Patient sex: M
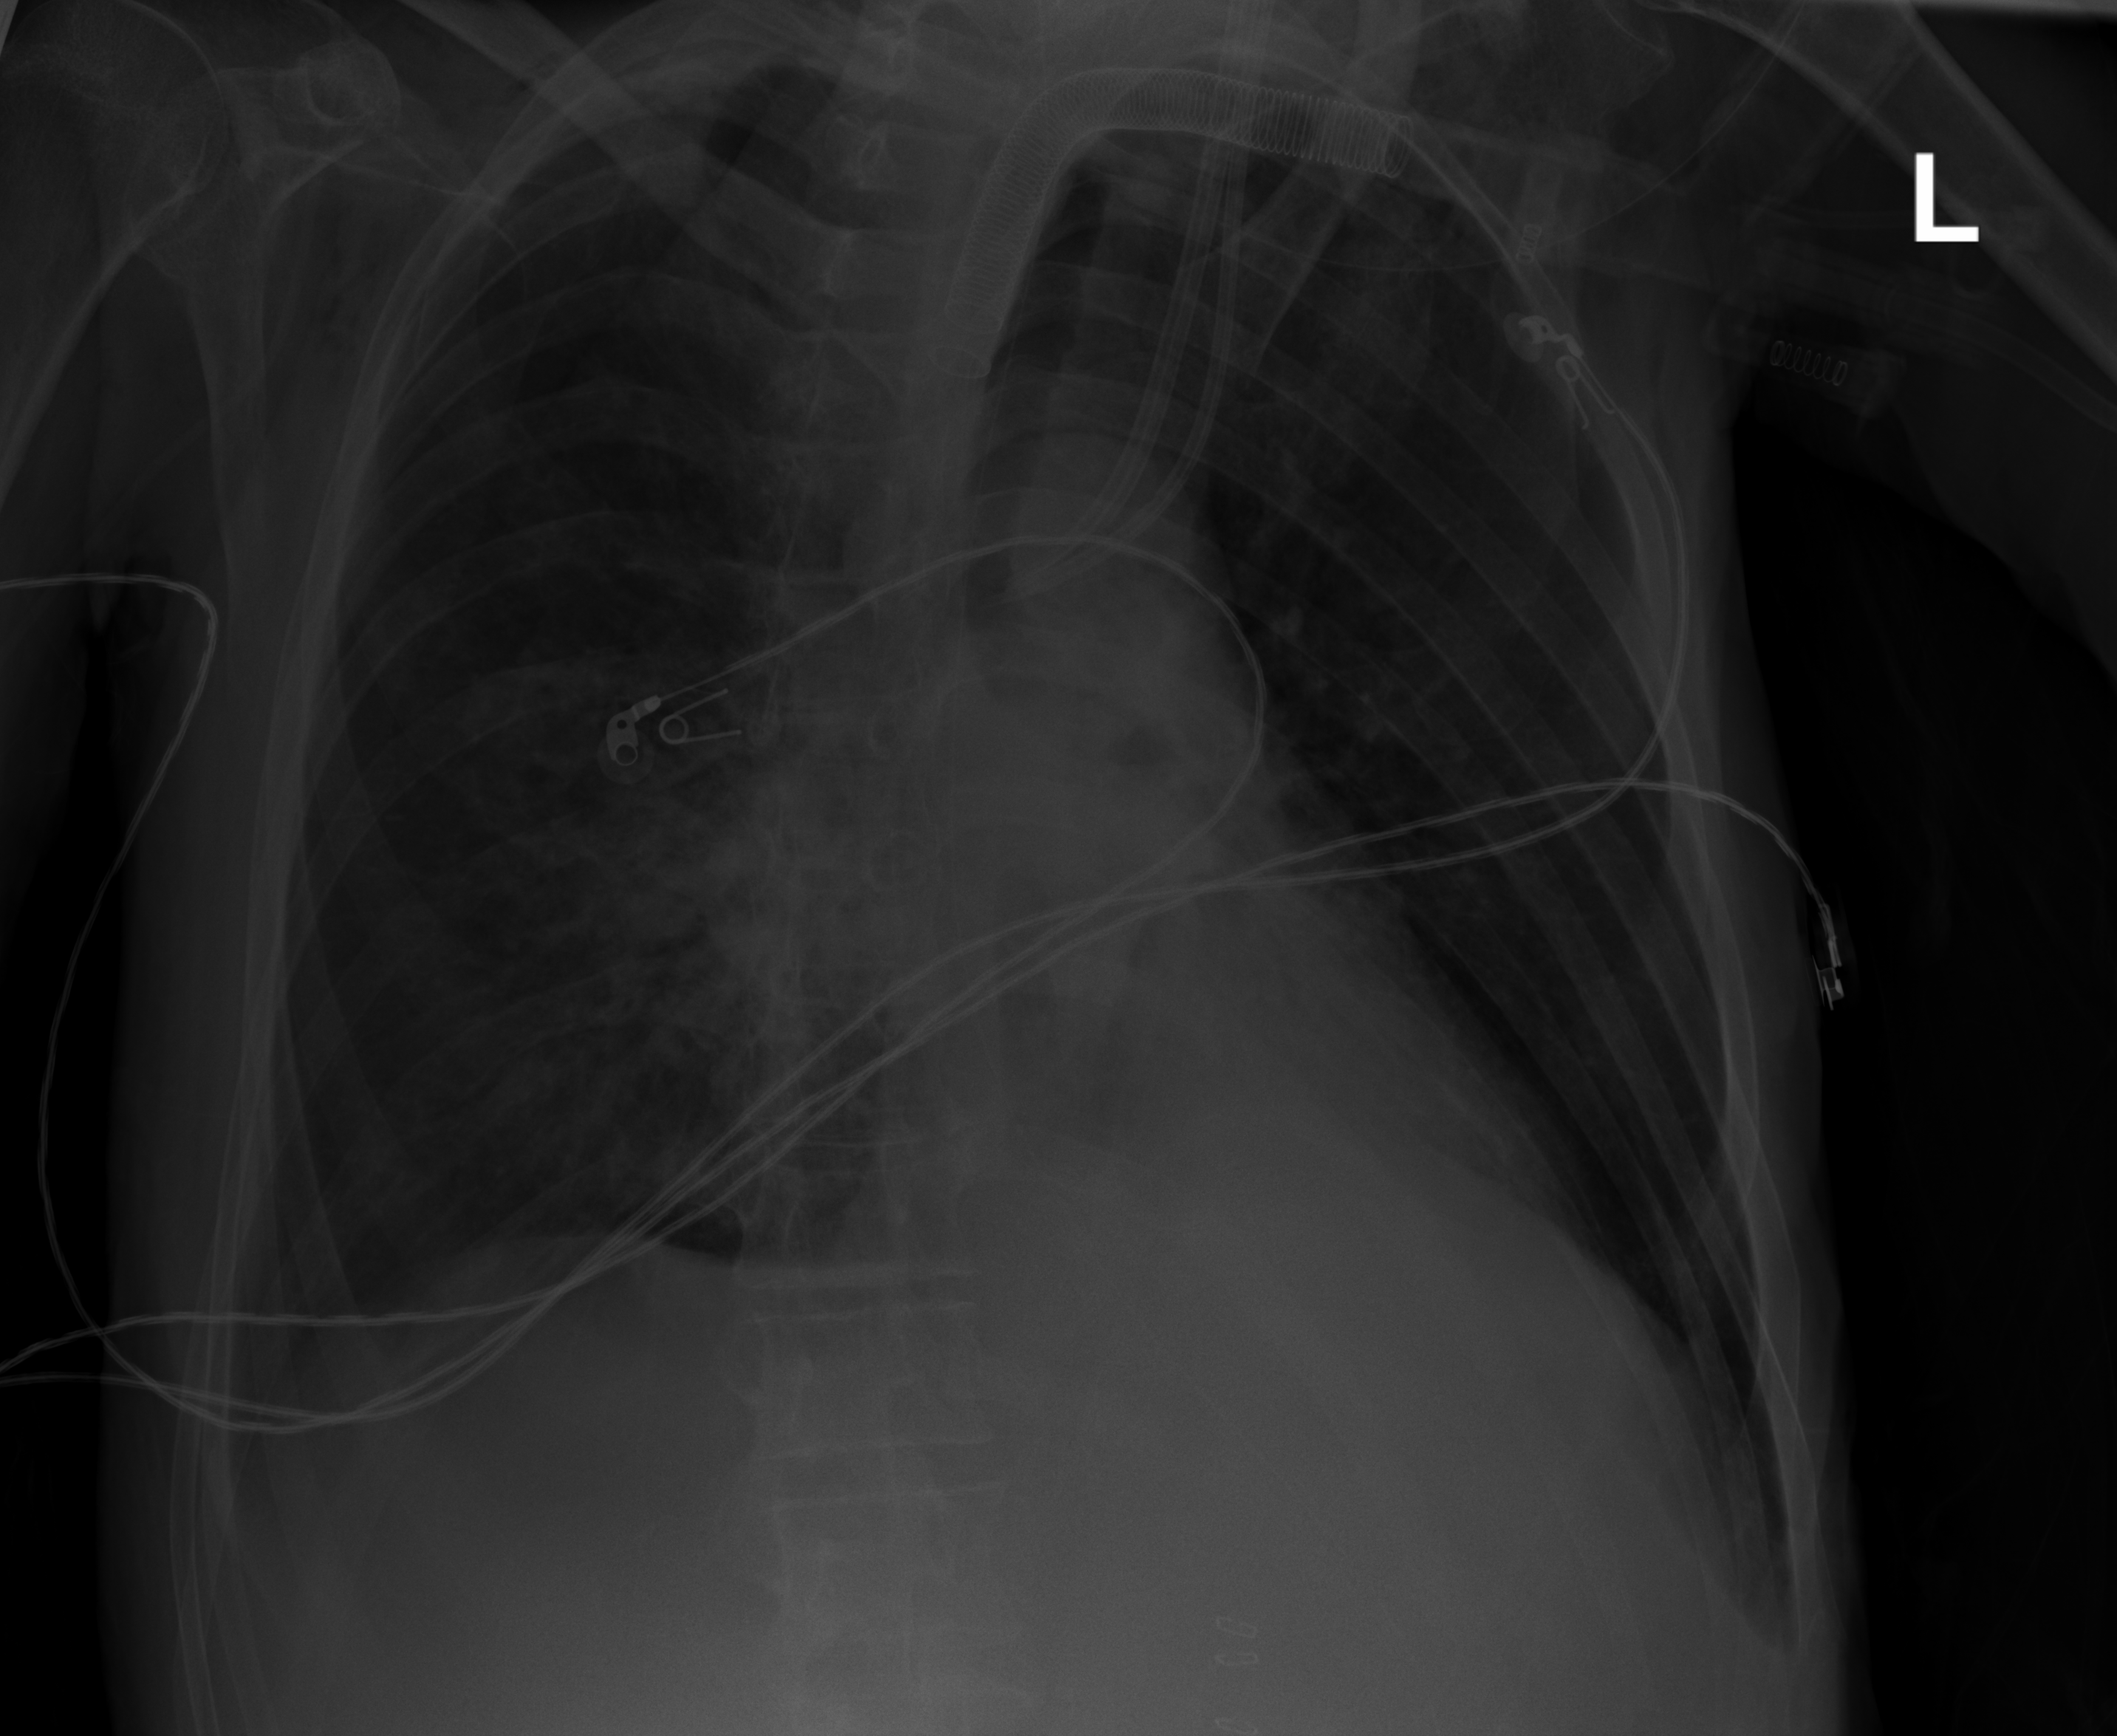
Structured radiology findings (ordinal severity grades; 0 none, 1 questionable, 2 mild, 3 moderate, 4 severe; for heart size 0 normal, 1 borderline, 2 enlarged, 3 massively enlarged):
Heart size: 0
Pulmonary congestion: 0
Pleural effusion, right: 2
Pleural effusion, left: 2
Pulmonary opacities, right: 0
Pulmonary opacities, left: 0
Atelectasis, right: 2
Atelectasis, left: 2